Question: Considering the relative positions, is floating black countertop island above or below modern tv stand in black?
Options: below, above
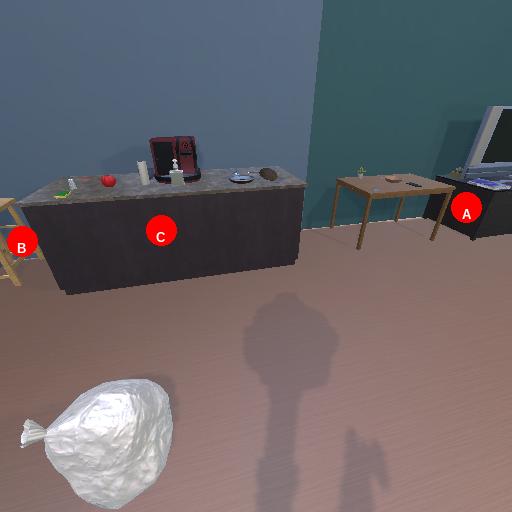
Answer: below